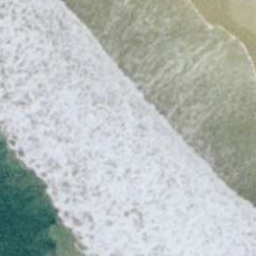
Label: beach